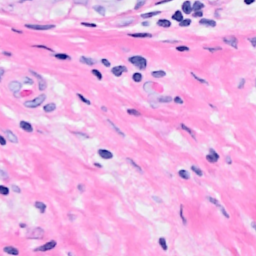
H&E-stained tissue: Breast